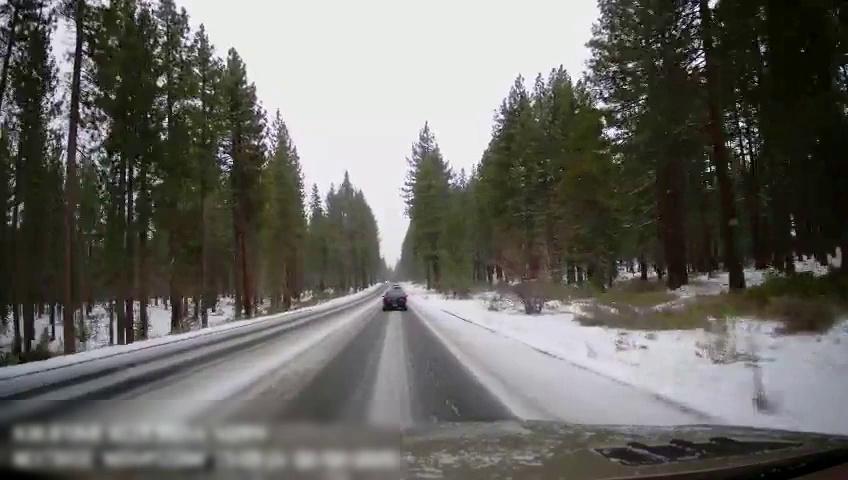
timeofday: Day
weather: Snowy
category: Drivable Space
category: Vehicles | Car
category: Lanes | Current Lane